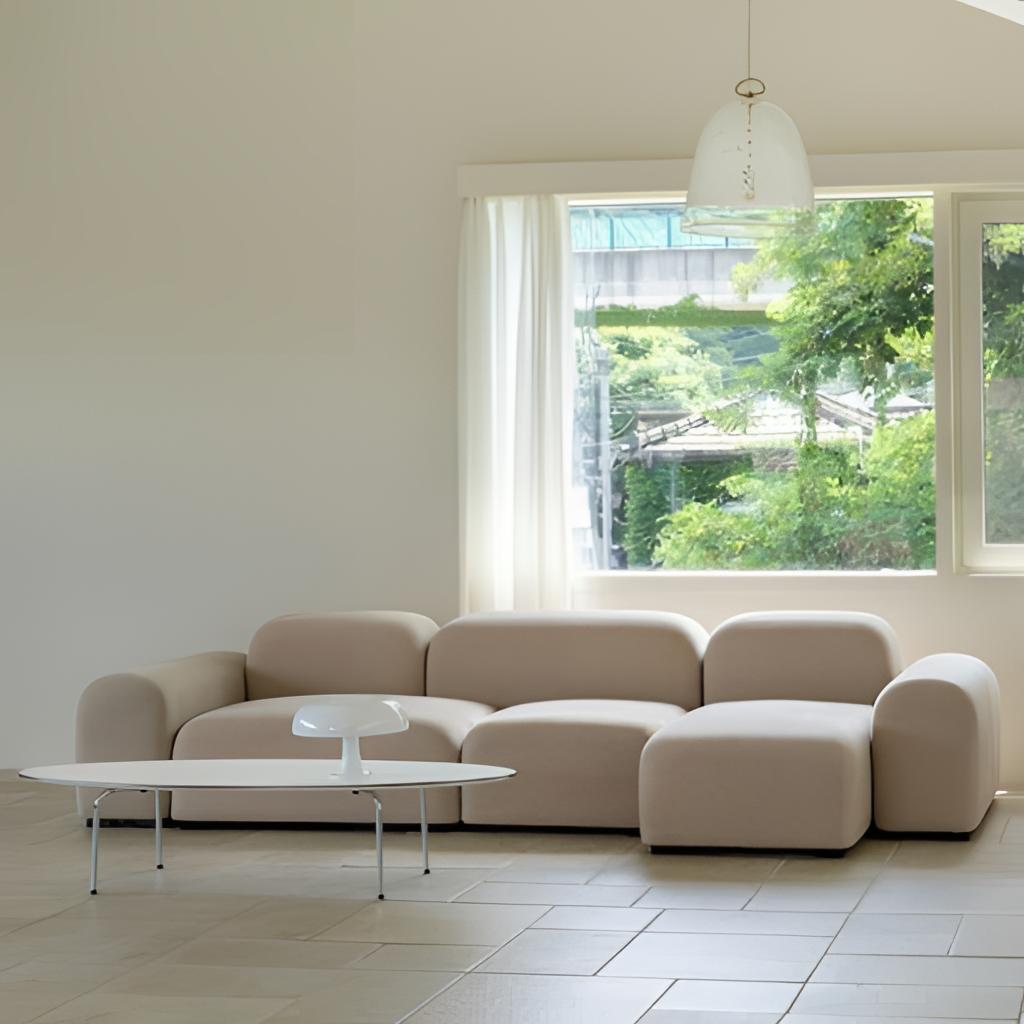
beige fabric sectional sofa, living room, paint wallpaper, with solid pattern, beige tile flooring, with large square pattern, modern